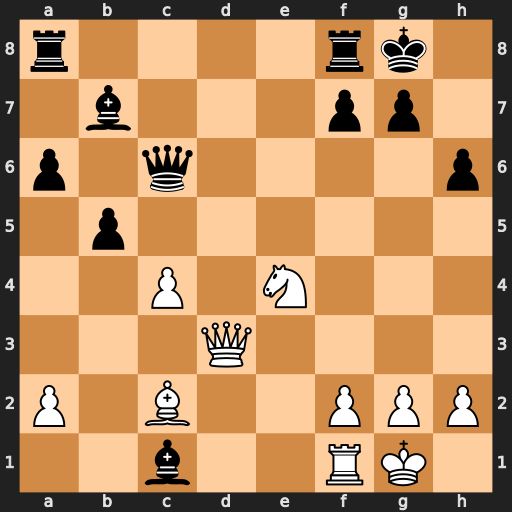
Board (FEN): r4rk1/1b3pp1/p1q4p/1p6/2P1N3/3Q4/P1B2PPP/2b2RK1
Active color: w
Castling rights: -
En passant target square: -
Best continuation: Nf6+ gxf6 Qh7#